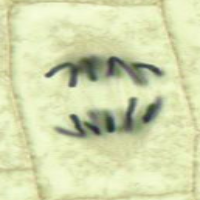
Label: anaphase